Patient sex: M
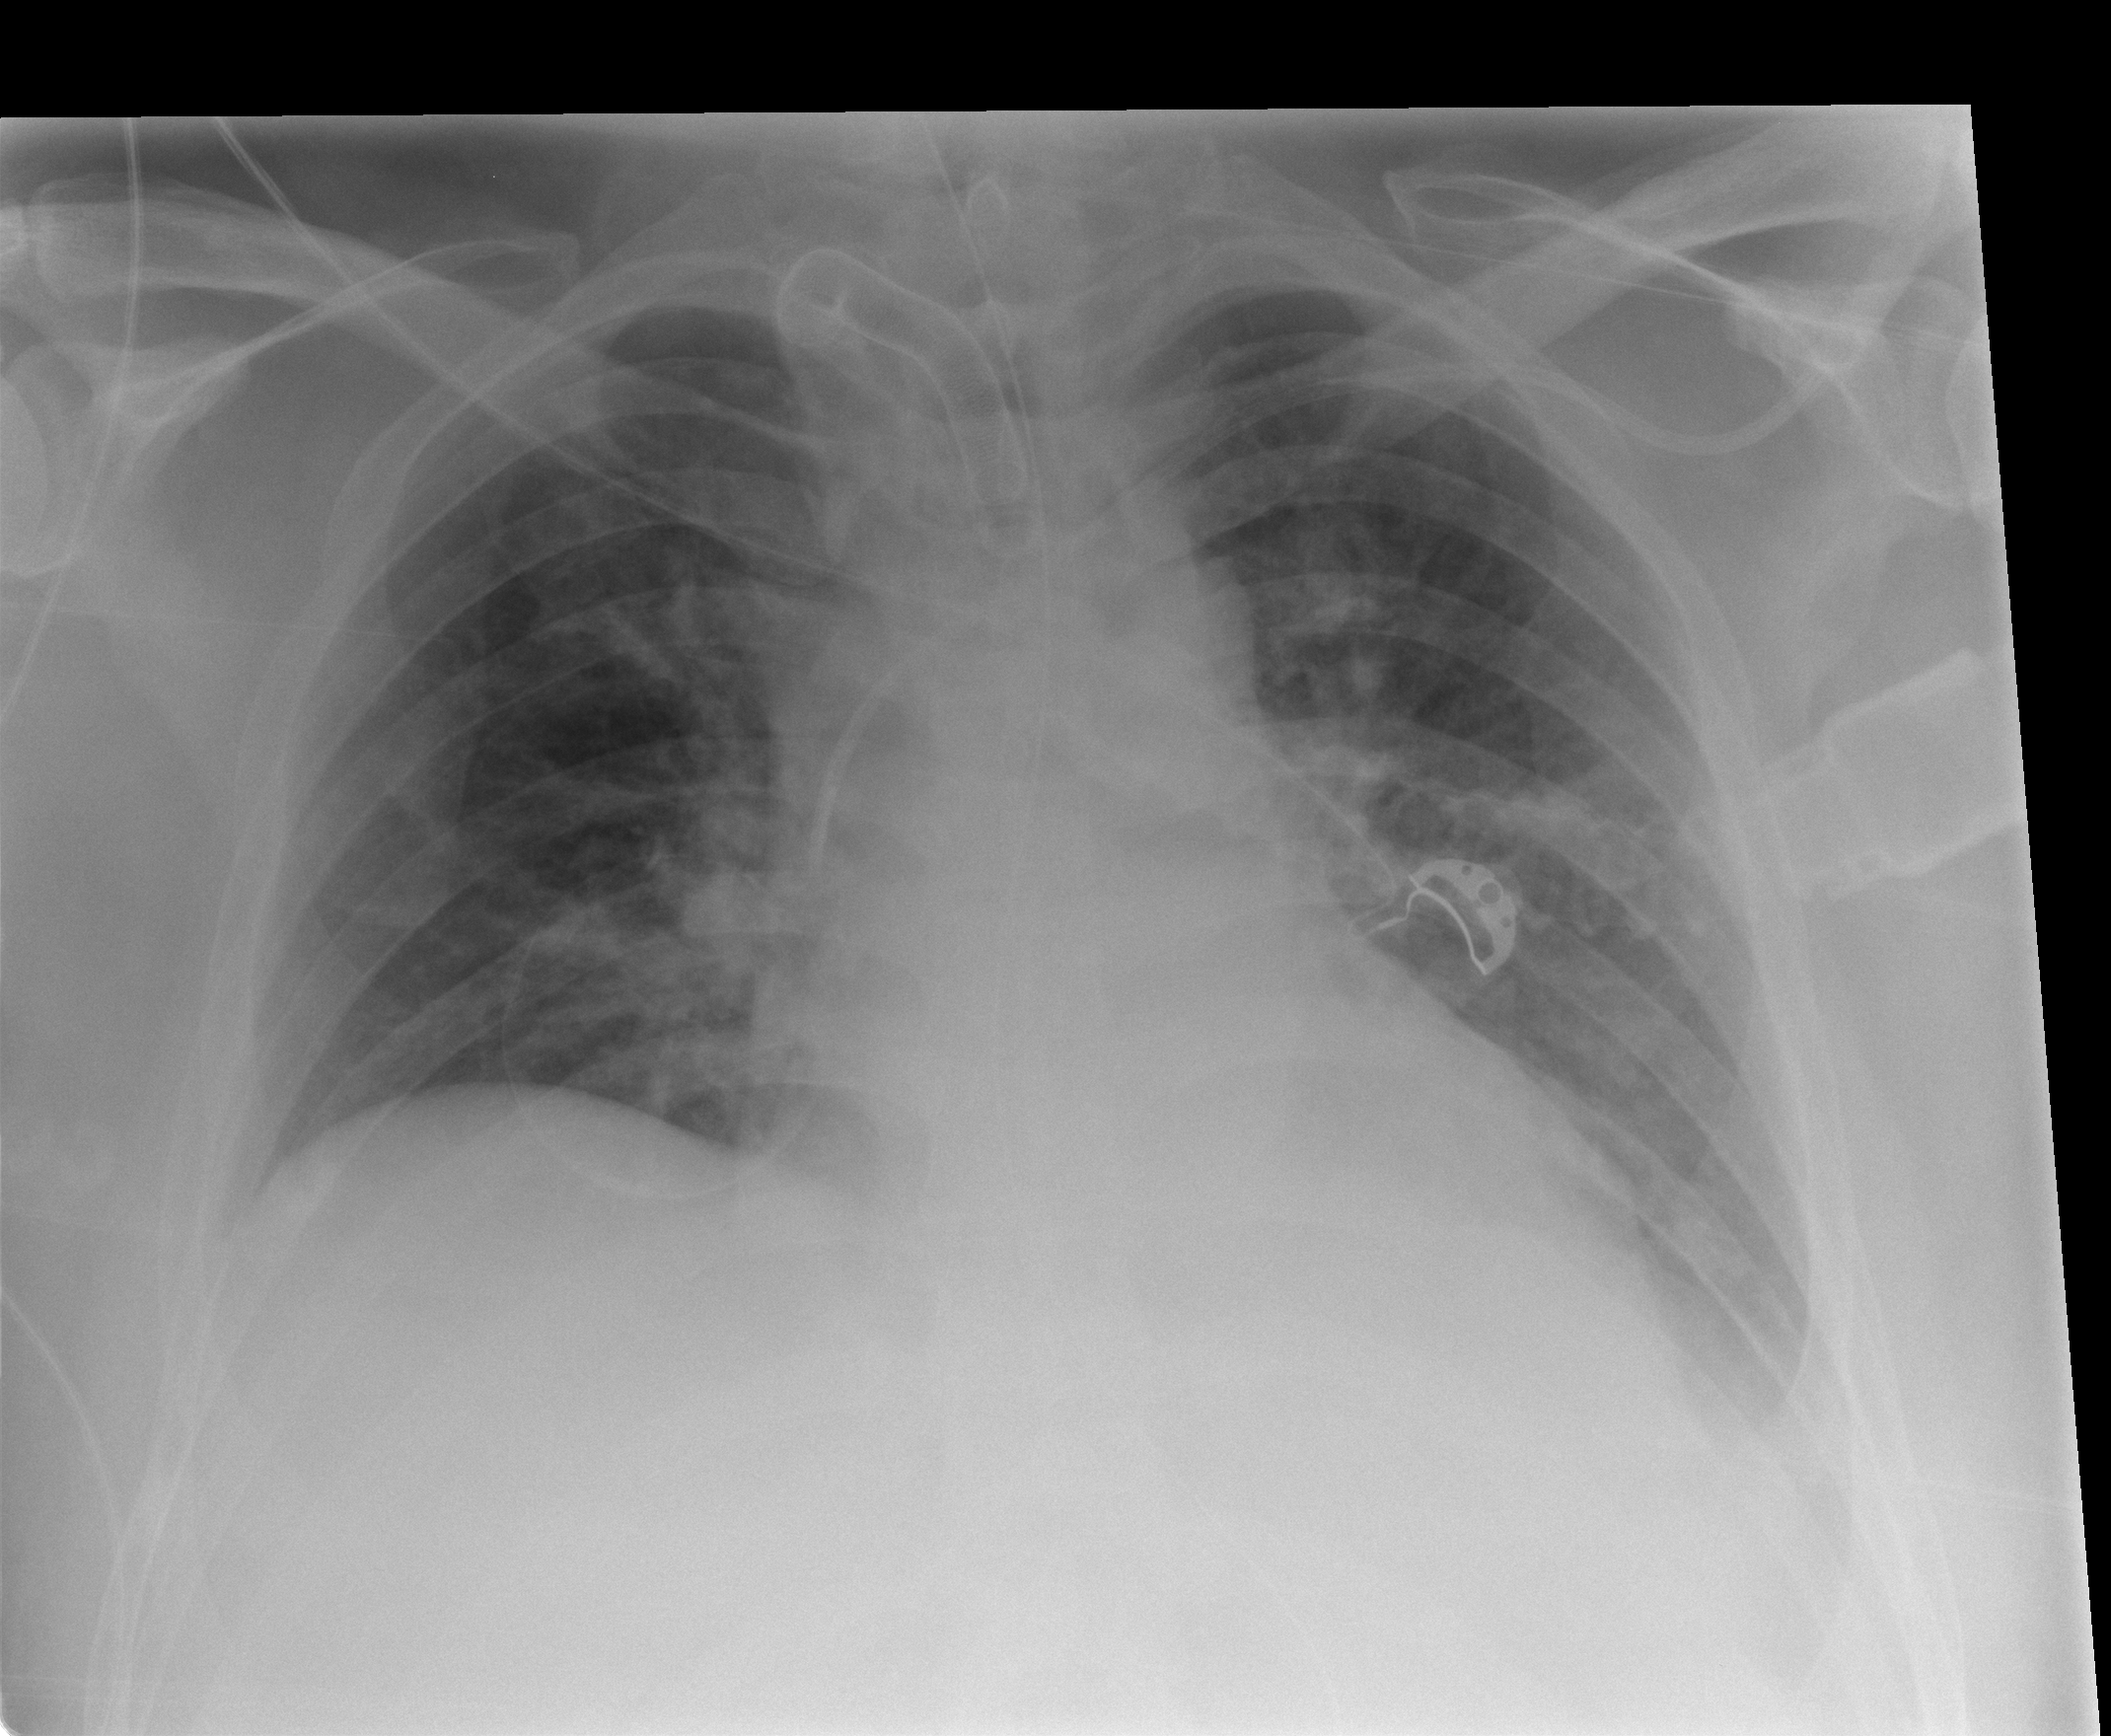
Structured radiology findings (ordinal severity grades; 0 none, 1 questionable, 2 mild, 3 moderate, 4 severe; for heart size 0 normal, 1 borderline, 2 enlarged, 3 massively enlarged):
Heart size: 1
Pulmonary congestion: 2
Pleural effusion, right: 1
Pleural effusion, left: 2
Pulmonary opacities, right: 2
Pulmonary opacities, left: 2
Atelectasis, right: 0
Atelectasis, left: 2